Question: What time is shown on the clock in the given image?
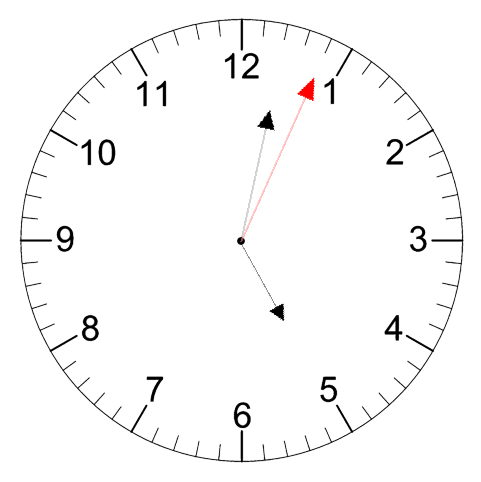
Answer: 05:02:04